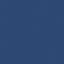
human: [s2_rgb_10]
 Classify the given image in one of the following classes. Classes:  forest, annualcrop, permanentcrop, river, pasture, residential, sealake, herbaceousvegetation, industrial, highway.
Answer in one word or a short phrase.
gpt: SeaLake